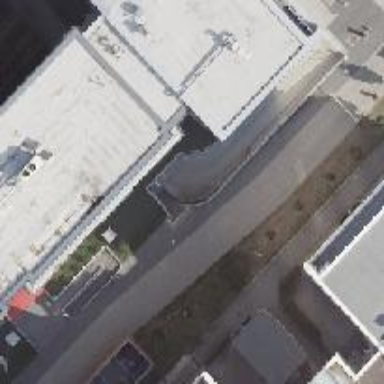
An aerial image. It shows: Parking entrance.